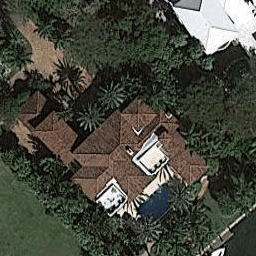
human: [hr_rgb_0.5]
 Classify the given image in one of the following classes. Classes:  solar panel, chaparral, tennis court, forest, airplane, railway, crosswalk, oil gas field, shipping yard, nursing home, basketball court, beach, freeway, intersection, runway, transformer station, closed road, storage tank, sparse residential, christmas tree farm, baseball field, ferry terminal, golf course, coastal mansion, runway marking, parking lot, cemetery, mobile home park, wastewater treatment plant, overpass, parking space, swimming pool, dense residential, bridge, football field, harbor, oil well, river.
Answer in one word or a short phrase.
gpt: coastal mansion